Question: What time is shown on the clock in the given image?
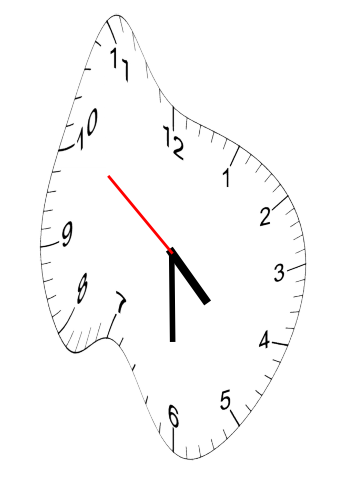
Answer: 04:29:51